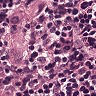
Metastatic tissue present: yes